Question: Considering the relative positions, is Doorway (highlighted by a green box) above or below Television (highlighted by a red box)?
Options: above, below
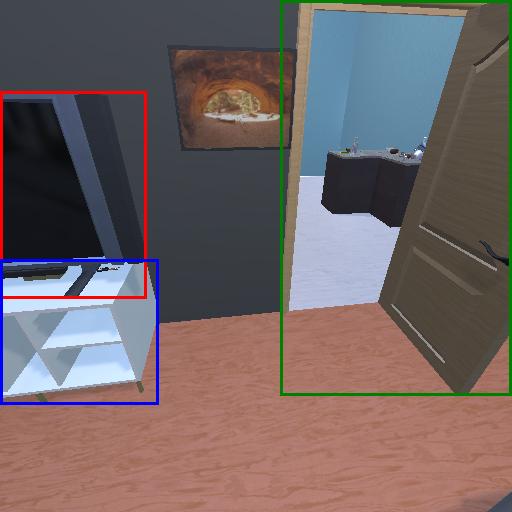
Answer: above